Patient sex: M
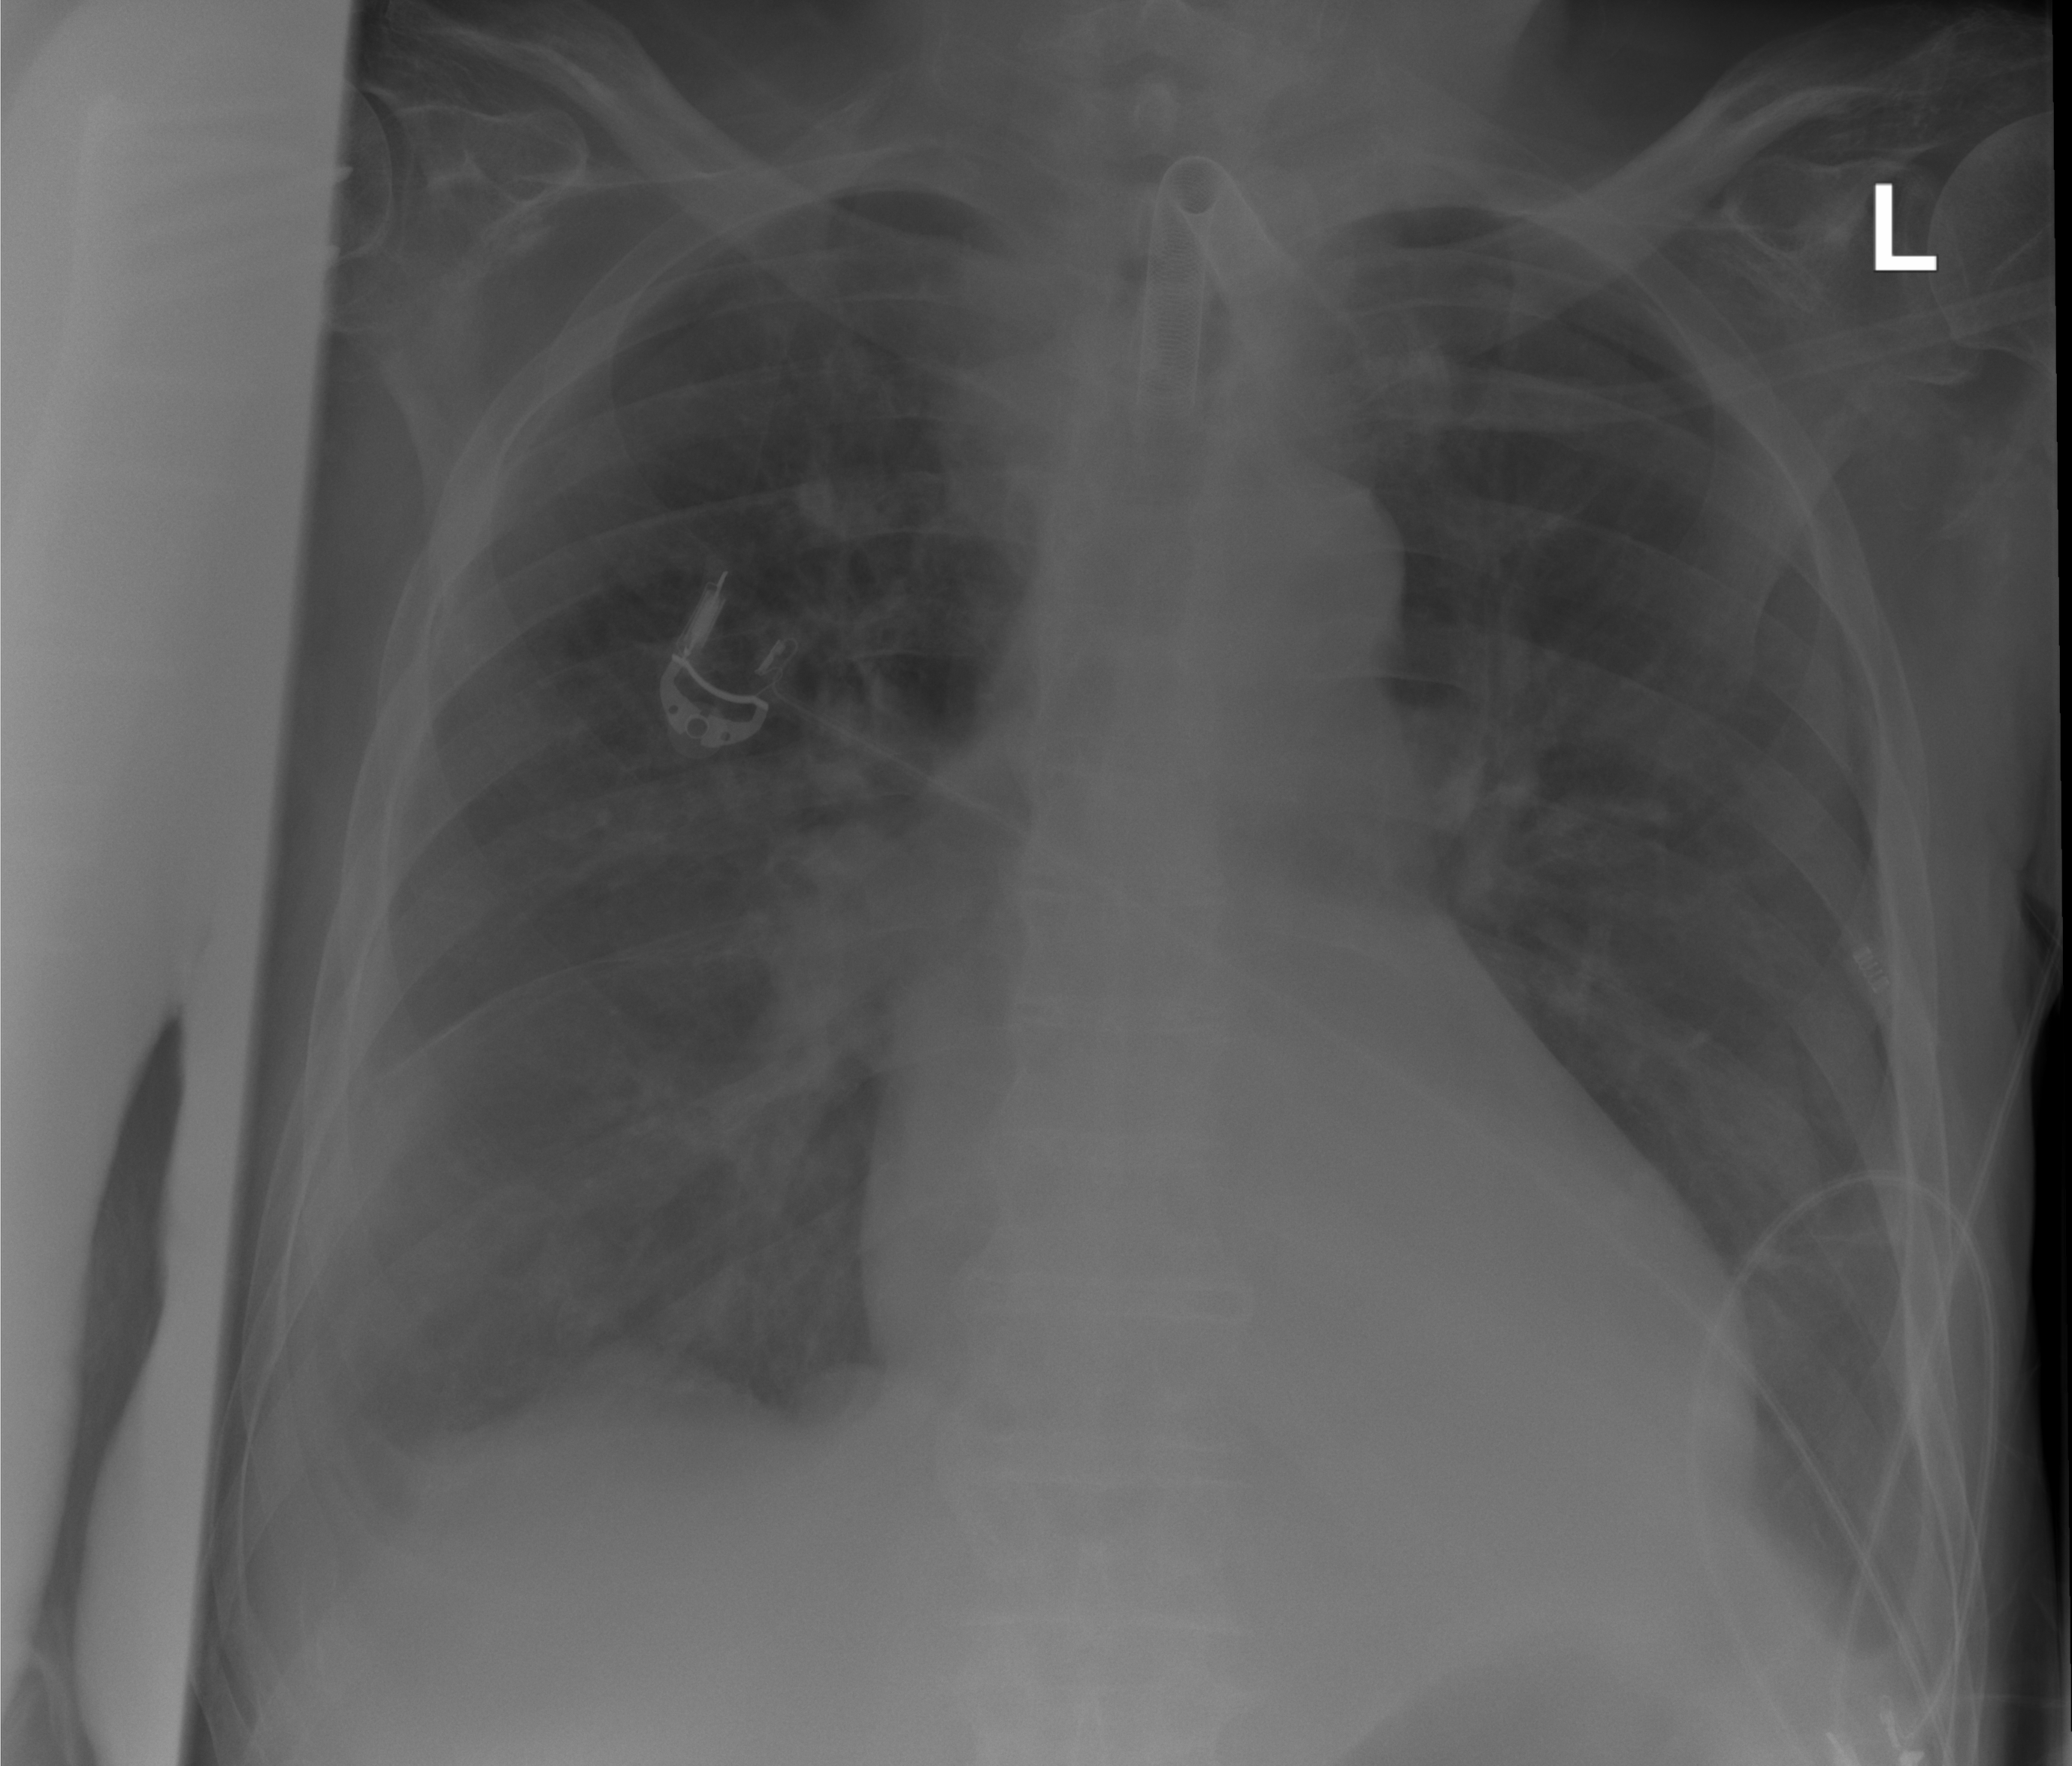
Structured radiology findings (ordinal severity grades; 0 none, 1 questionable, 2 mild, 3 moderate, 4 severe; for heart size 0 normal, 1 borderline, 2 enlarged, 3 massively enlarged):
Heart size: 0
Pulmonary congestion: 2
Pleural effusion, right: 2
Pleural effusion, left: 2
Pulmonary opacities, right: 2
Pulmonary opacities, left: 0
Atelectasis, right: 0
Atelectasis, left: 0